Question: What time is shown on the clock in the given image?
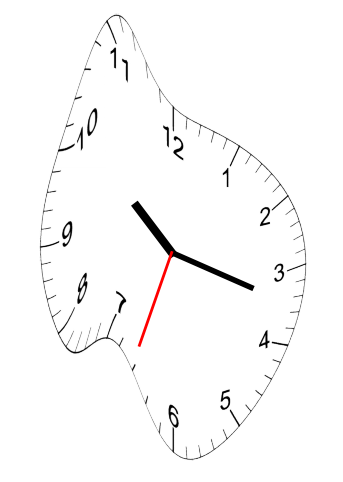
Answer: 10:17:33